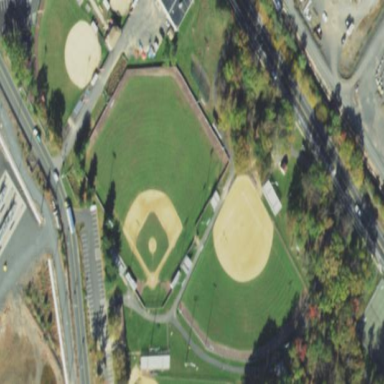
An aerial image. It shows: Baseball pitch for leisure and sports activities.